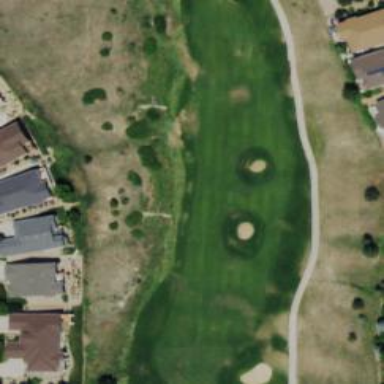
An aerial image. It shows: Grassy area designated as golf fairway.